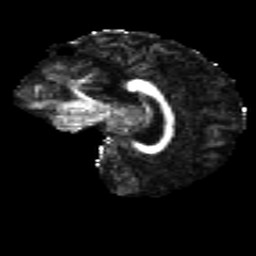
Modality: FA
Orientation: sagittal
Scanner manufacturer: siemens
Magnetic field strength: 3 T
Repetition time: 4.16 s
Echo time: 0.0806 s